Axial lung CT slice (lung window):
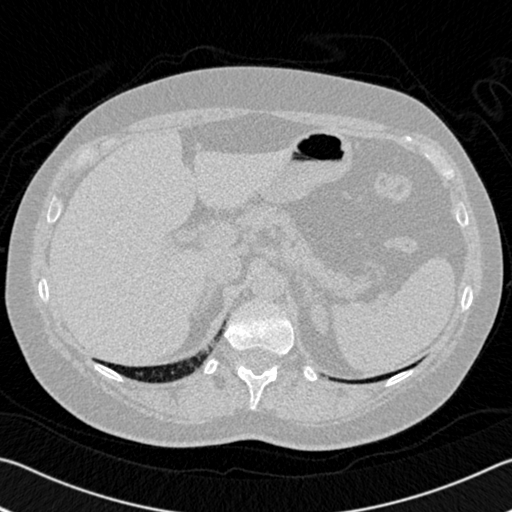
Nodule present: no